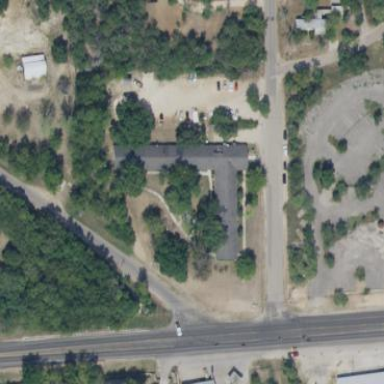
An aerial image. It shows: Nursing home building.